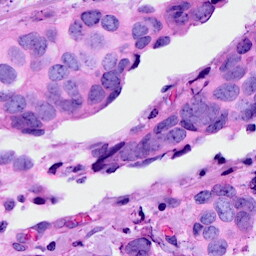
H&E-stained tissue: Breast